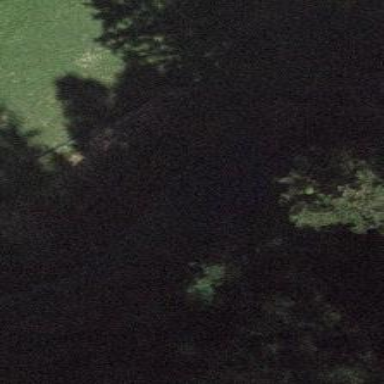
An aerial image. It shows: Pond surrounded by natural water.